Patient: sex M, age 57
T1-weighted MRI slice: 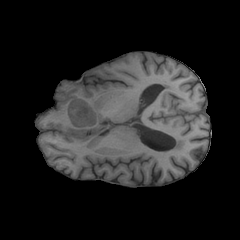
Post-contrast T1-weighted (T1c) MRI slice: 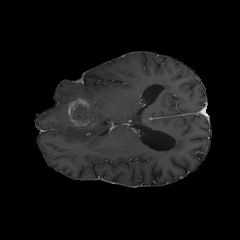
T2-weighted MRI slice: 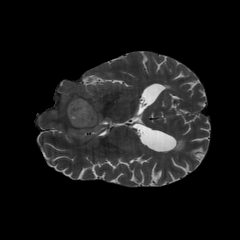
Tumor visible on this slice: yes
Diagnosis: Glioblastoma, IDH-wildtype
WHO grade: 4